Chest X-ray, AP view. Patient: 33 years old, sex M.
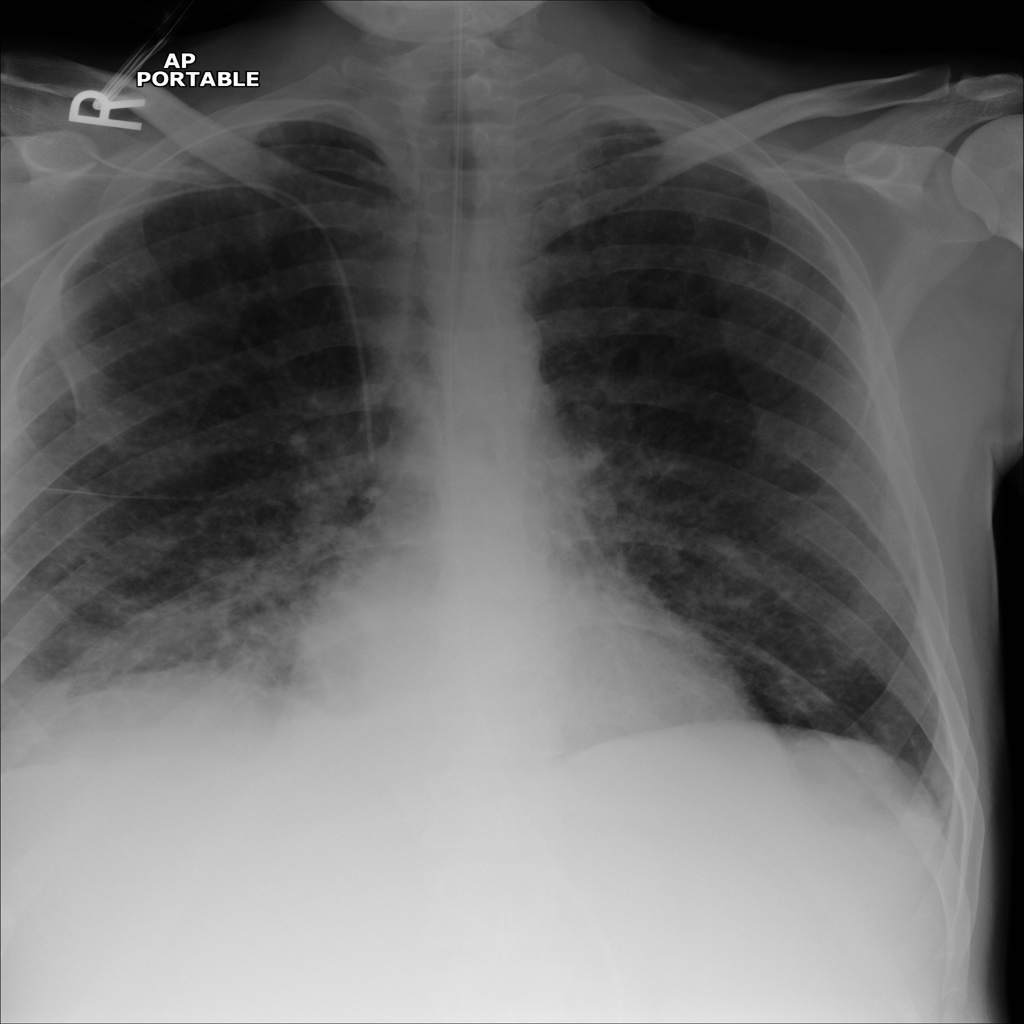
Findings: No Finding